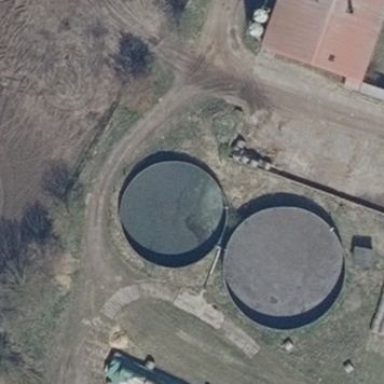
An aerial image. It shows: Storage tank building.